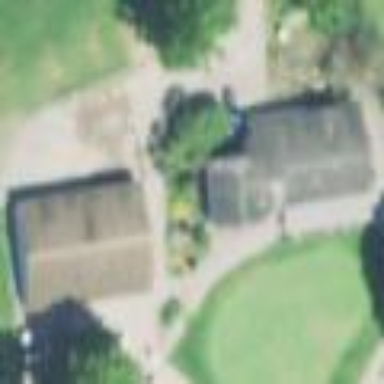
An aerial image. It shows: Clubhouse for golf.